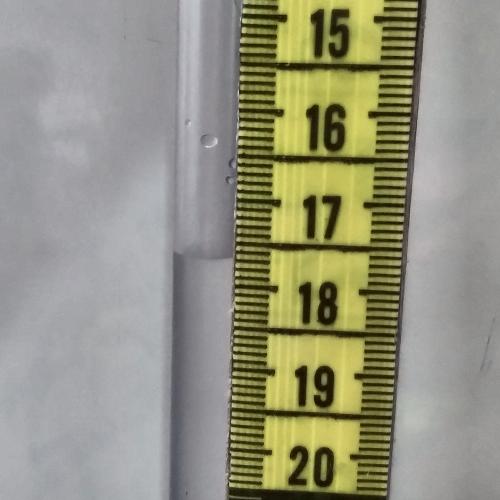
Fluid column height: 17.7 cm